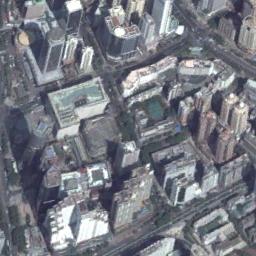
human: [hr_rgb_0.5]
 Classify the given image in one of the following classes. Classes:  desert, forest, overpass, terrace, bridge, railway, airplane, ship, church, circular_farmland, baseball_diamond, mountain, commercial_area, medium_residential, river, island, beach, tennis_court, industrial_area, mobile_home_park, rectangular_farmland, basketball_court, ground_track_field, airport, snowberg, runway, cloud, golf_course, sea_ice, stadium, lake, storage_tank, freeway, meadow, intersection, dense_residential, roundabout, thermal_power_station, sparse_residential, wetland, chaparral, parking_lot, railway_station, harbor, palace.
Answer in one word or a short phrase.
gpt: commercial_area